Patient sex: F
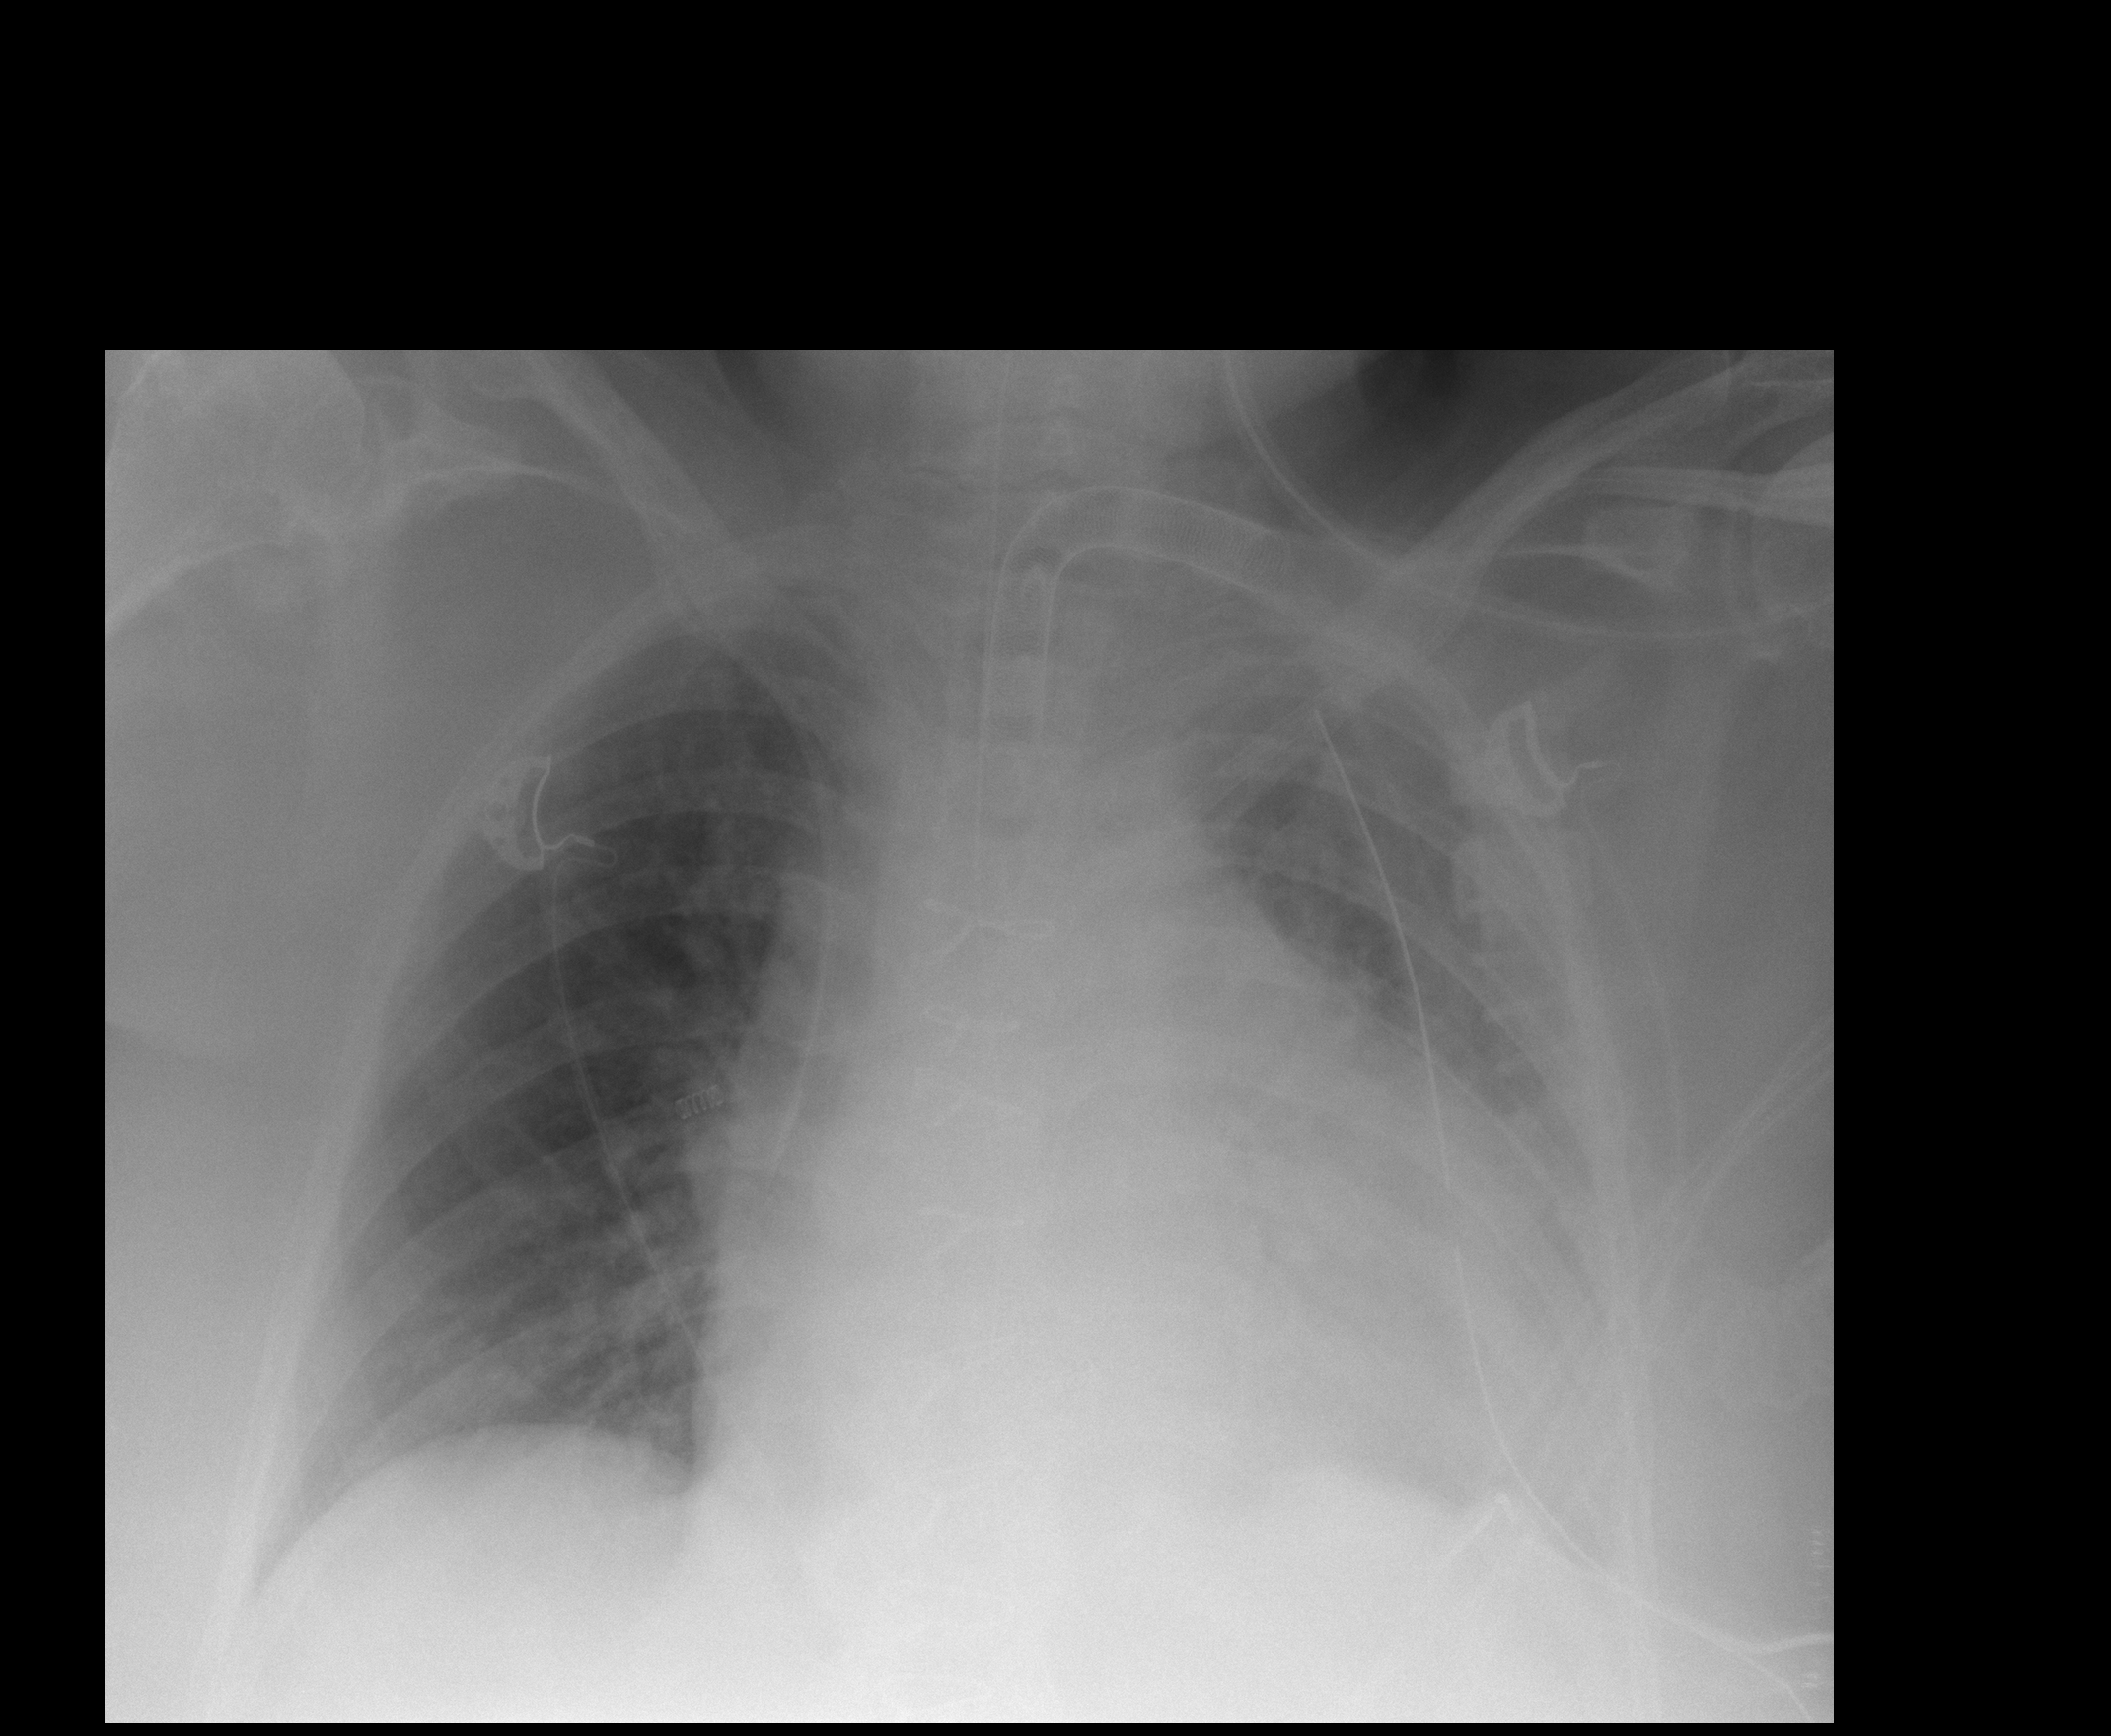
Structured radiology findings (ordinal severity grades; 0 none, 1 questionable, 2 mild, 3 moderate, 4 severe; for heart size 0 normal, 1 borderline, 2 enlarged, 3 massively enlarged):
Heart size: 2
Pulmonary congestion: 0
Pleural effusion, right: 0
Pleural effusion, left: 2
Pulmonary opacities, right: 0
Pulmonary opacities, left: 1
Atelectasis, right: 0
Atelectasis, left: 0